Field crop: tomato
Growth stage: 1
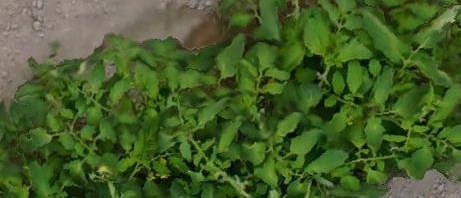
Species: tomato